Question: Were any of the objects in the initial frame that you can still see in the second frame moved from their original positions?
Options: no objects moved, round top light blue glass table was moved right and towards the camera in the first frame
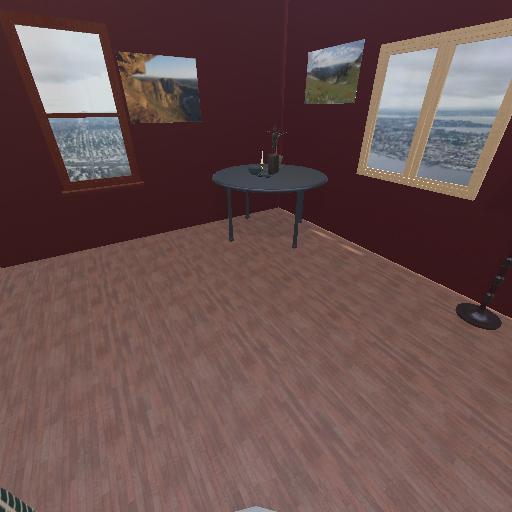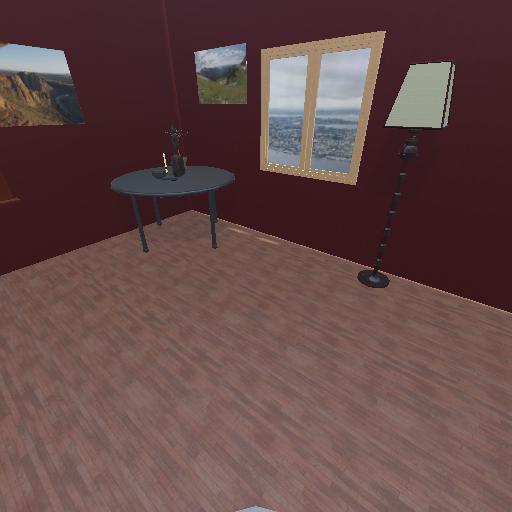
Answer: no objects moved